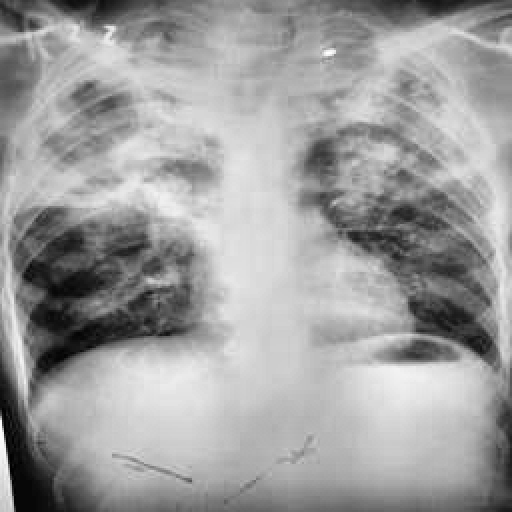
Finding: TUBERCULOSIS